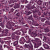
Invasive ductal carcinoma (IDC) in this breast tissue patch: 1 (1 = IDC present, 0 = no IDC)